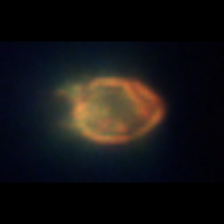
Taxon: Ciliates
Group: Other